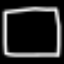
Label: square